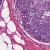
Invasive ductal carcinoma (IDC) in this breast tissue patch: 0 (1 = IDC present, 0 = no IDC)